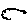
Label: cloud